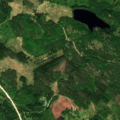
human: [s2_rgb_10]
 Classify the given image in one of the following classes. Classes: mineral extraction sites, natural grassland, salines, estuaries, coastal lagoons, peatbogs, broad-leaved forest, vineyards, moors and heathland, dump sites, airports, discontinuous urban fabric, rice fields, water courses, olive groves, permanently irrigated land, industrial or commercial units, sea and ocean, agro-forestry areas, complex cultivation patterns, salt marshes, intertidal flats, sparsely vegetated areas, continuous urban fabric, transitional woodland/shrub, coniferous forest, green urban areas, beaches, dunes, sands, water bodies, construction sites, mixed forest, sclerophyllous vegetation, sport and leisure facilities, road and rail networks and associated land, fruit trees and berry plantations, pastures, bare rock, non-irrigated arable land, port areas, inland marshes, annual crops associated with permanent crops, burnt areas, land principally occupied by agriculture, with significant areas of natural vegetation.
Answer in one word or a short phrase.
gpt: coniferous forest, mixed forest, transitional woodland/shrub